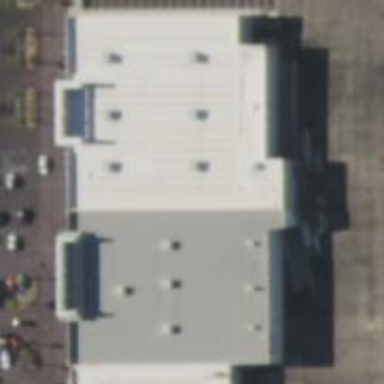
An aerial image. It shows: Retail building.